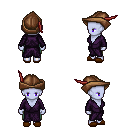
a pixel art fantasy rpg character, female body template, dark elf, purple skin, purple robe, teal pants, red short mohawk hairstyle, leather cap, brown slippers, four views (front, back, left, right), 2x2 character sprite sheet, small pixel art, hard edges, no anti-aliasing